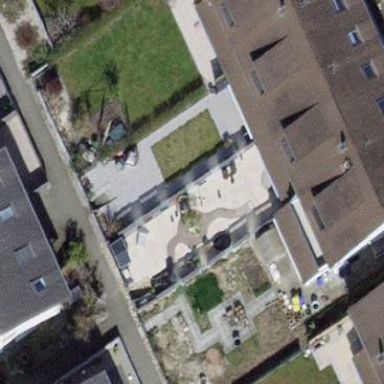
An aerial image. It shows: Terrace building.